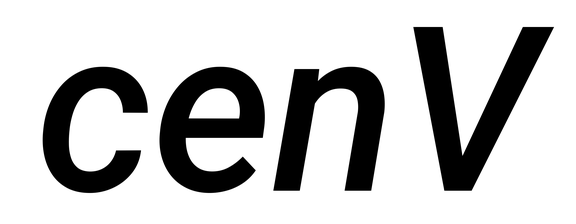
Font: Roboto-Italic_Medium_Italic